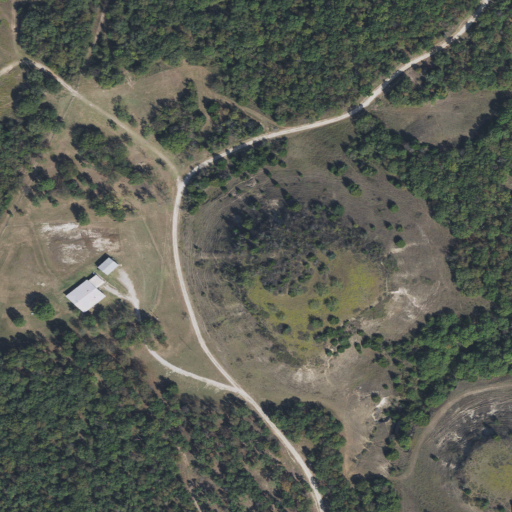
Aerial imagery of mountain in Texas named Blue Mound containing grassland, deciduous forest, and low intensity development